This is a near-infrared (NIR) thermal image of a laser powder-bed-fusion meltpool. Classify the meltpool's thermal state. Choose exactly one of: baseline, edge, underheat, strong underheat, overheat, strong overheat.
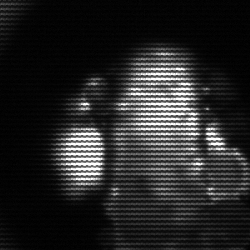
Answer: strong underheat